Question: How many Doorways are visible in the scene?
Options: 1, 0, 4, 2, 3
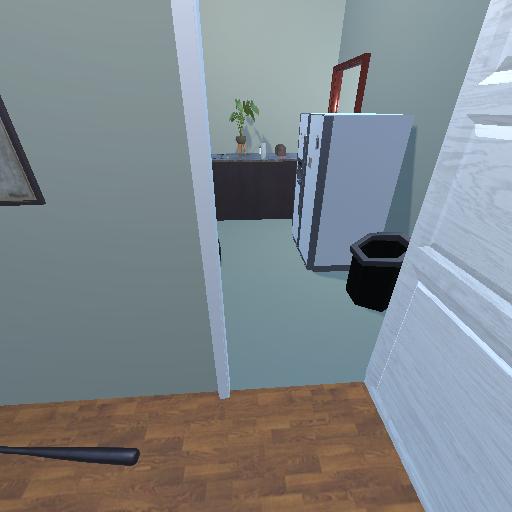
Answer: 1